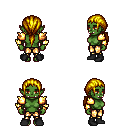
a pixel art fantasy rpg character, female body template, orc, green skin, gold arm armor, gold greaves, blonde ponytail hairstyle, black shoes, four views (front, back, left, right), 2x2 character sprite sheet, small pixel art, hard edges, no anti-aliasing